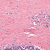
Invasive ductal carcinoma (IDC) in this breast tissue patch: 0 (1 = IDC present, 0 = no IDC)